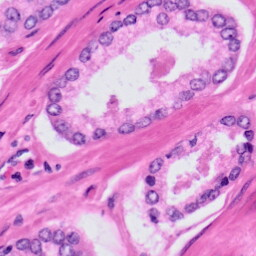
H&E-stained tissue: Prostate